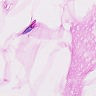
Metastatic tissue present: no